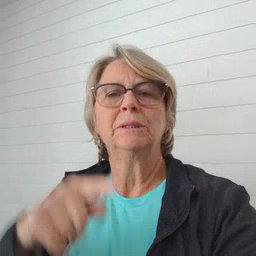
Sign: first